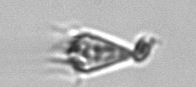
Label: Paratontonia_gracillima